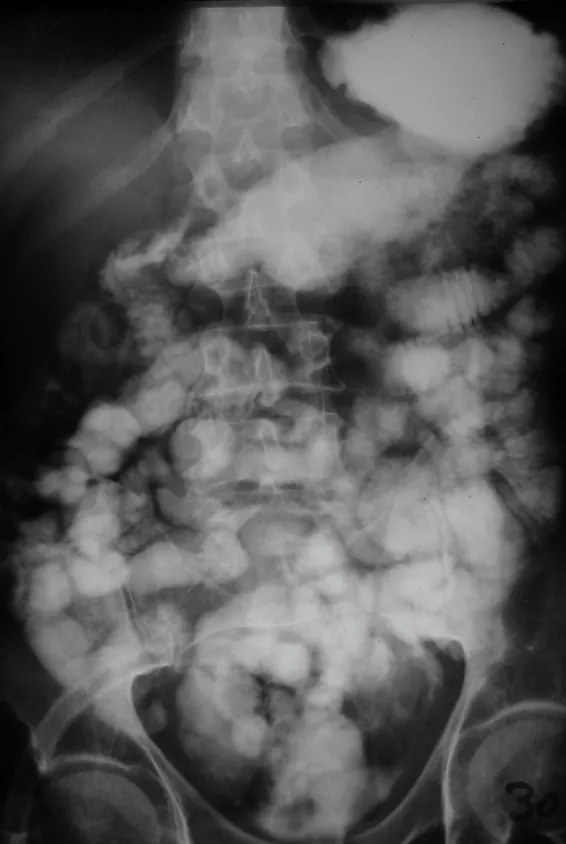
Upper GI series of the patient with entero-pouch fistula.
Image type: radiology (x_ray)